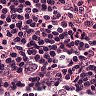
Metastatic tissue present: no